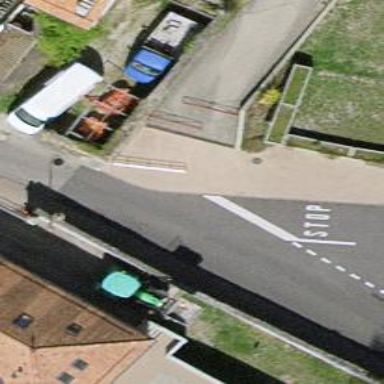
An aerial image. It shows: Cycle barrier.